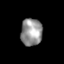
Tissue: lung
Cell type: Epithelial cells
Senescence score: 0.2134
Nuclear area (px): 572
Mean DAPI intensity: 149.163